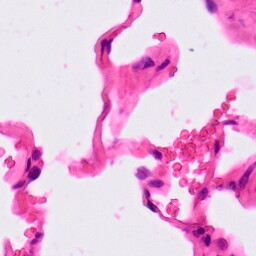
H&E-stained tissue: Lung